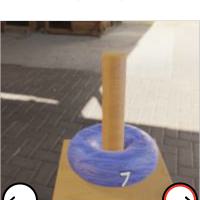
Task: sum
Answer: 7